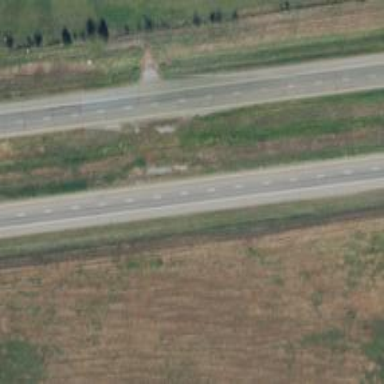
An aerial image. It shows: Trunk highway with expressway features.